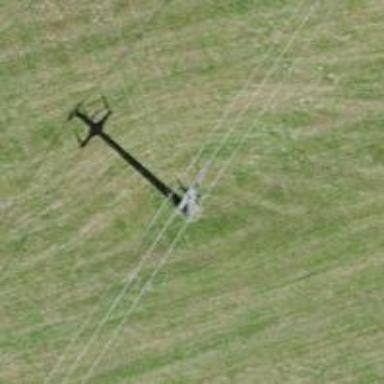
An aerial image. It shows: Concrete power pole.